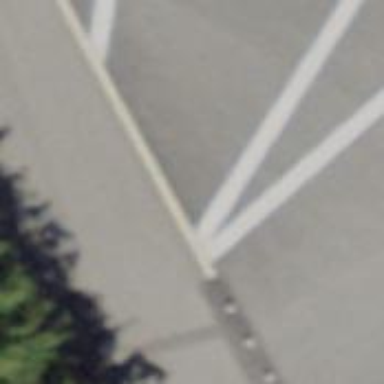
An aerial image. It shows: Bollard barrier.